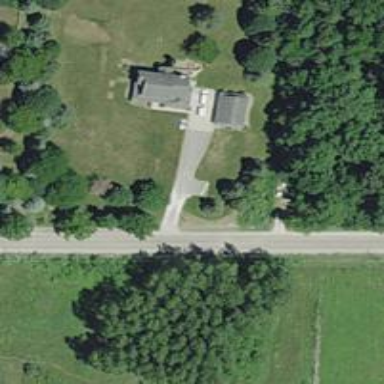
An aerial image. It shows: Driveway.